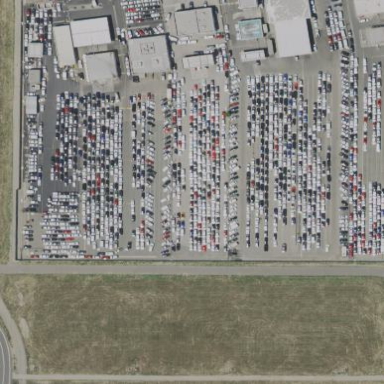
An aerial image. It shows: Car rental facility.